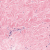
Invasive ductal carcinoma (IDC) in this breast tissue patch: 0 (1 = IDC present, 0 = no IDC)